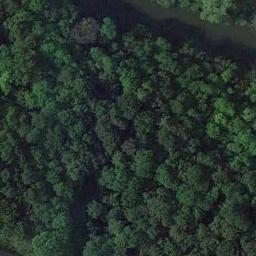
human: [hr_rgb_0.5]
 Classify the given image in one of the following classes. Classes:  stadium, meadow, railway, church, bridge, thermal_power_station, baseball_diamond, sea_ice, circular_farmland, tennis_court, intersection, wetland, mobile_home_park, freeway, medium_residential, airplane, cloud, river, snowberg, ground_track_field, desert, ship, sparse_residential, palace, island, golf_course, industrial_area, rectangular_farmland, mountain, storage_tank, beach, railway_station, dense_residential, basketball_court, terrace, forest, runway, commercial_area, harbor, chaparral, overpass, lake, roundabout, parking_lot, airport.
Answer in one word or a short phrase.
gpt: forest